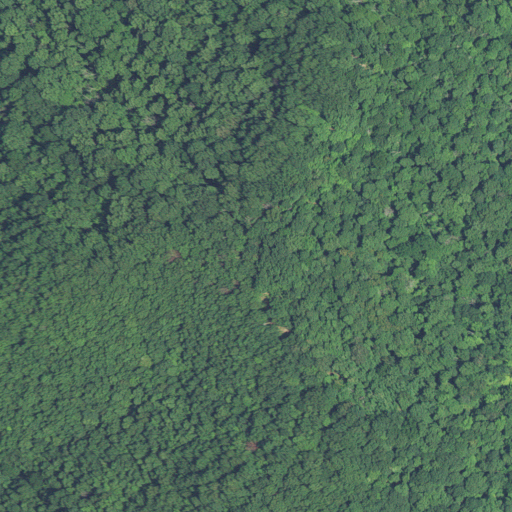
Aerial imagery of mountain in West Virginia named Green Shoals Mountain containing deciduous forest and shrub